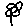
Label: flower